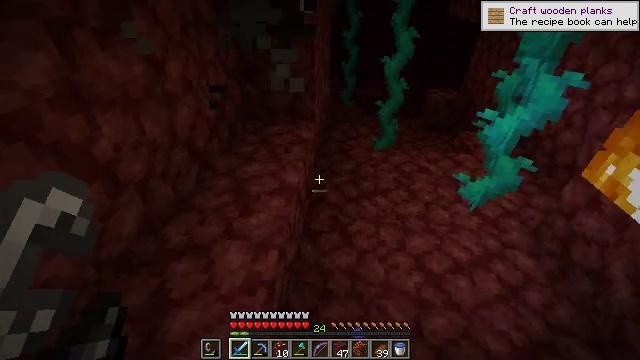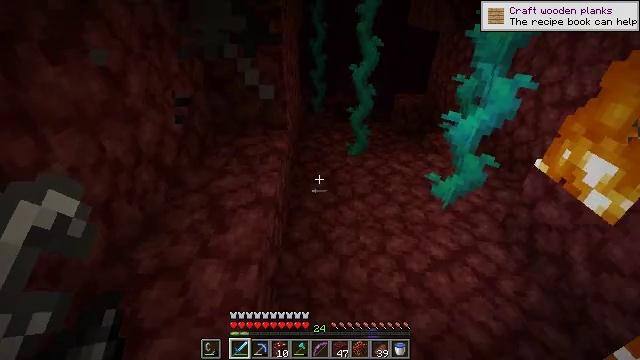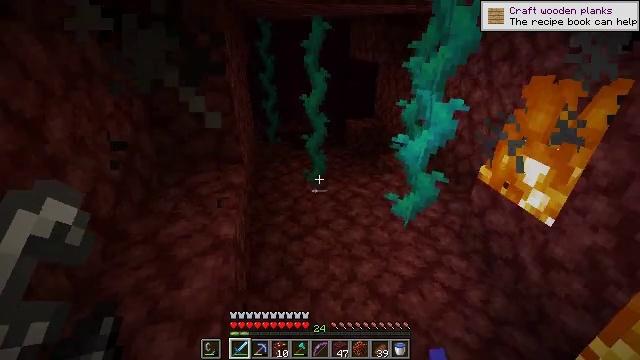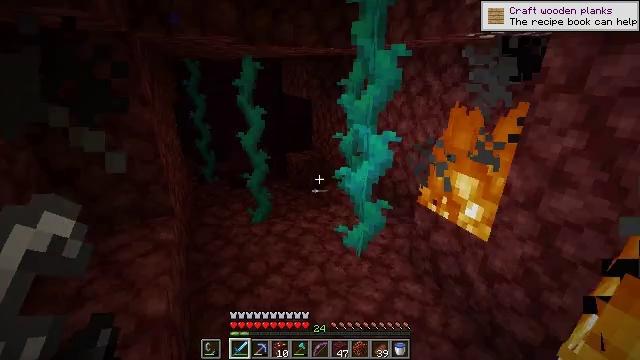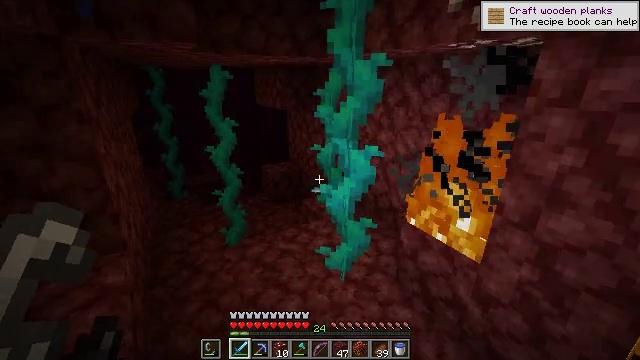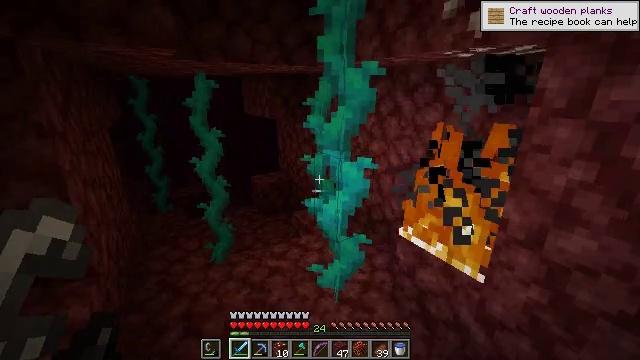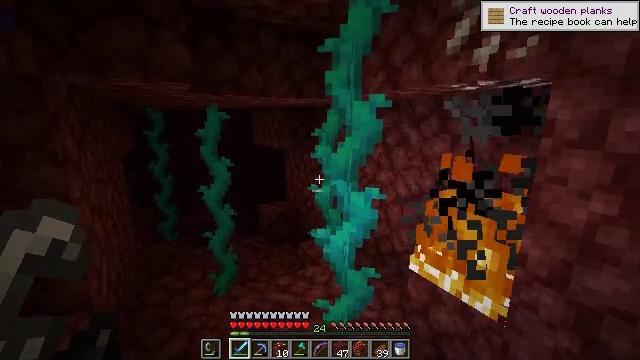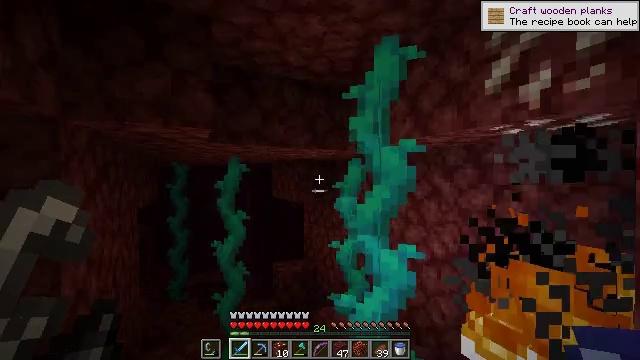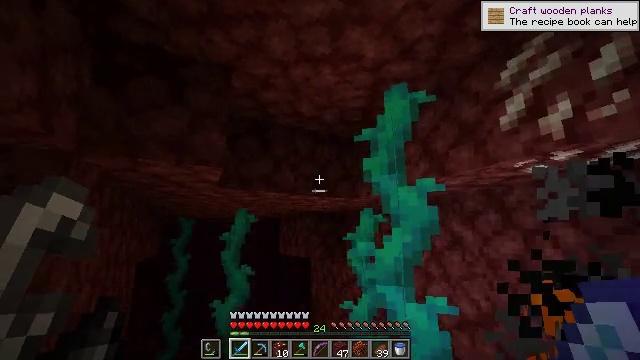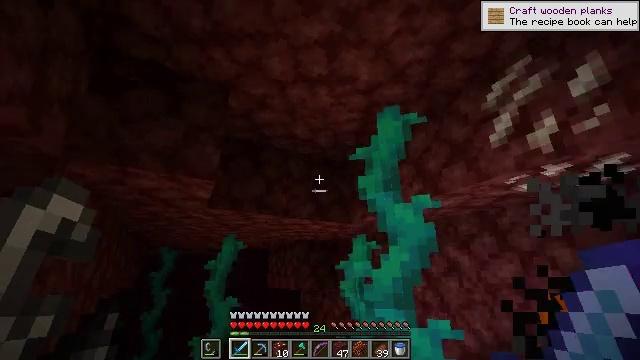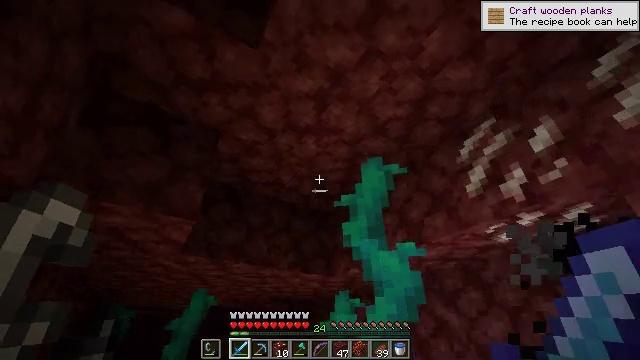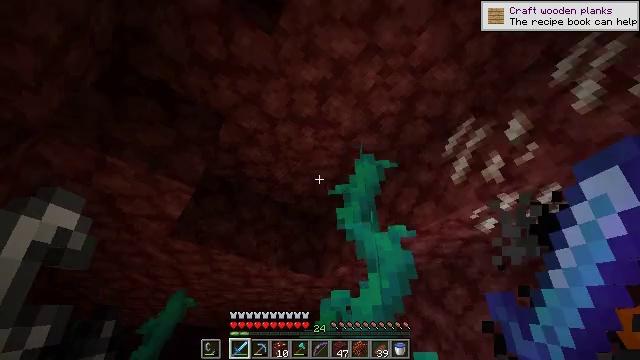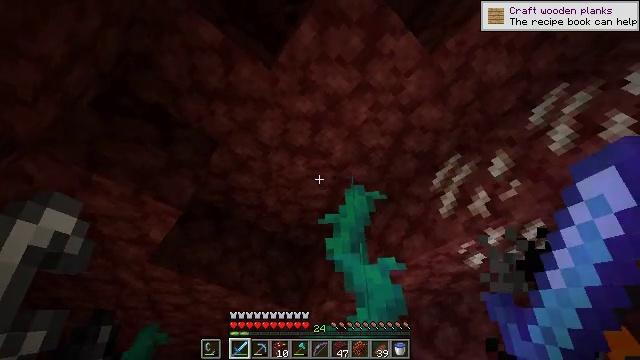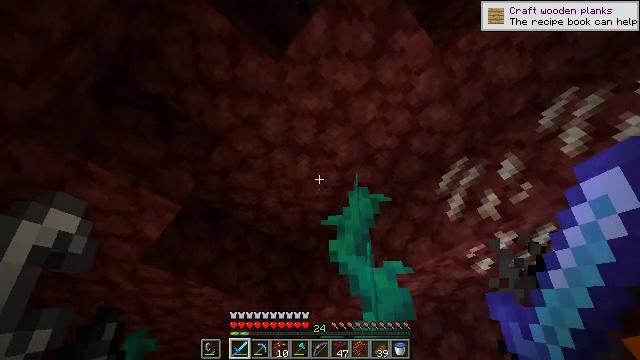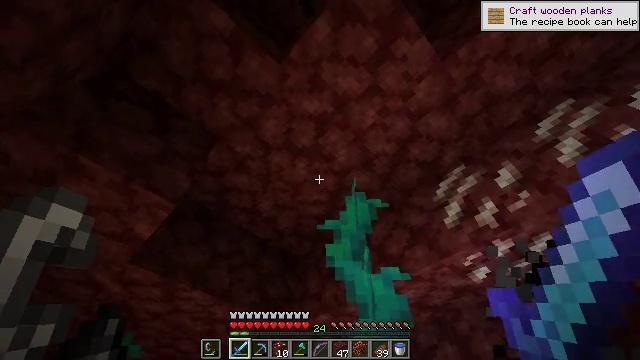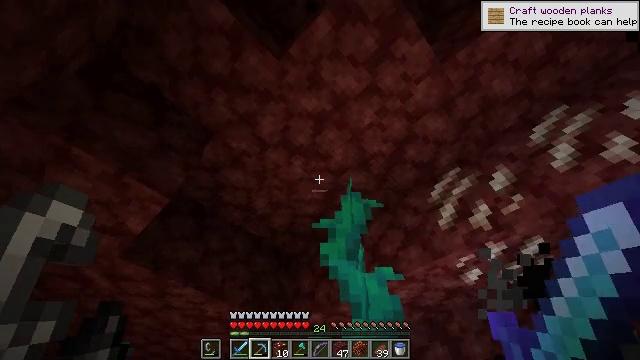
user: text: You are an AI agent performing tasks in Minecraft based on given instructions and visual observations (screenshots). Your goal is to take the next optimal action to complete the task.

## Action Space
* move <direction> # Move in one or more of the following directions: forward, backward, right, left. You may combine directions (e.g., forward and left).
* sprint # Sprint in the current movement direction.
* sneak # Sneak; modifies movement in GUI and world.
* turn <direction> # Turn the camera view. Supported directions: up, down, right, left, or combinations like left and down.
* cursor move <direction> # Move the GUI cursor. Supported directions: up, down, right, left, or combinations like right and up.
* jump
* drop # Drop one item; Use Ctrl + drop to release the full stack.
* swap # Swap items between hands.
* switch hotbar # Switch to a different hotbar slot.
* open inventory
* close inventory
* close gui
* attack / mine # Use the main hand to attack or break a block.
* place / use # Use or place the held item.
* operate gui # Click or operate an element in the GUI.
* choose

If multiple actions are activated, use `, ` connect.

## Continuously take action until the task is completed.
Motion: motion action
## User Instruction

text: Gather some twisting vines.
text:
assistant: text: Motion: move forward, turn right and up
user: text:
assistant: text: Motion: move forward, turn right and up
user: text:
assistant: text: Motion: move forward, turn right and up
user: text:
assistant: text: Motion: move forward, turn right and up
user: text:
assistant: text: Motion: move forward, turn right and up
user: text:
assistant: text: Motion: move forward, turn left and up
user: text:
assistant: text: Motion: move forward and move left, turn left and up
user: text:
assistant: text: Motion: move forward and move left, turn left and up
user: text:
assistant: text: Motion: move forward and move left, turn right and up
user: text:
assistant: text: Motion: move forward and move left, turn right and up
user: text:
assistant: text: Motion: move forward, turn right and up
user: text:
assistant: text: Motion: turn right and up
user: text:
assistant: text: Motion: turn right and up
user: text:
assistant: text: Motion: turn right and up
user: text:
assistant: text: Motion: turn right, switch to hotbar 2
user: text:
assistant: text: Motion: turn right, switch to hotbar 2
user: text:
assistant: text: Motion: turn right, switch to hotbar 2
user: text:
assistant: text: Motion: no_op
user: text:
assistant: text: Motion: turn right and down
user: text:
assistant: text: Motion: no_op
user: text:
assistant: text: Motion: attack / mine
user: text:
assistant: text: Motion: attack / mine
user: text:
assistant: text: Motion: attack / mine
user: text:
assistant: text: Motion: no_op
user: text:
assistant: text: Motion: no_op
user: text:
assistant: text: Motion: no_op